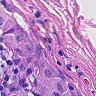
Metastatic tissue present: yes